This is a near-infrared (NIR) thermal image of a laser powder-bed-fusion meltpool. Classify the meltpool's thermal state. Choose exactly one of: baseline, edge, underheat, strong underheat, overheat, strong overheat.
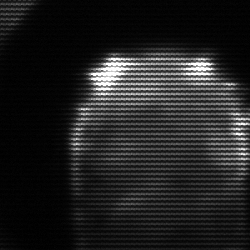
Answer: edge